Question: I'm trying to create my first real Android app, the code seems easy enough, but the layout is giving me problems.
My app will be a drag and drop application, very simple, just drag shapes to the correct place in the "puzzle". Here's an example of how it looks right now:

What I have currently is 4 'ImageView's, one for the "empty puzzle" at the top, then 1 for each of the shapes below. I the correct way to do this is to have each of the empty spots in the puzzle be an 'ImageView' (what the arrow is pointing to, for example, should be an 'ImageView')
If I am correct on this, I need to "layer" 'ImageView's, put 3 "empty shape" image views over the "puzzle" image view at the top. The problem is I can't find any examples or suggestions for this anywhere online. So my questions are:
1. Does it make sense to have 3 ImageViews sitting on top of a "background" ImageView, or is there a more correct way to do this?
2. If I'm heading in the right direction, could someone explain/examplify how one builds ImageView layers?
---
XML for my current screen:
'''
<LinearLayout xmlns:android="http://schemas.android.com/apk/res/android"
xmlns:tools="http://schemas.android.com/tools"
android:layout_width="fill_parent"
android:layout_height="fill_parent"
android:orientation="vertical" >
<ImageView
android:id="@+id/emptyPuz"
android:layout_width="wrap_content"
android:layout_height="wrap_content"
android:src="@drawable/EmptyPuzzle" />
<LinearLayout
android:layout_width="fill_parent"
android:layout_height="wrap_content"
android:orientation="horizantal" >
<ImageView
android:id="@+id/imageView1"
android:layout_width="0dp"
android:layout_weight="1"
android:layout_height="wrap_content"
android:adjustViewBounds="false"
android:src="@drawable/Circle" />
<ImageView
android:id="@+id/imageView2"
android:layout_width="0dp"
android:layout_weight="1"
android:layout_height="wrap_content"
android:adjustViewBounds="false"
android:src="@drawable/Square" />
<ImageView
android:id="@+id/imageView3"
android:layout_width="0dp"
android:layout_weight="1"
android:layout_height="wrap_content"
android:adjustViewBounds="false"
android:src="@drawable/Triangle" />
</LinearLayout>
</LinearLayout>
'''
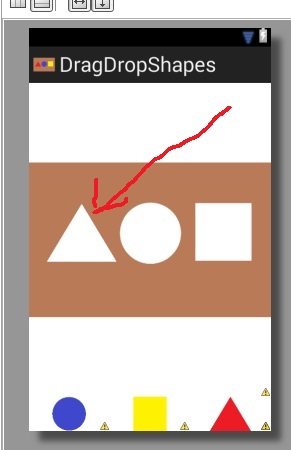
Answer: The solution I ended up using to add a new 'LinearLayout' with the 'background' set to a "puzzle base" image and added three new images with "empty puzzle" pieces on it. Ie: I broke up each of the 3 "empty" puzzle slots into individual images like in this example:

Then used them as backgrounds to a new layout, so where I had this code before:
'''
<ImageView
android:id="@+id/emptyPuz"
android:layout_width="wrap_content"
android:layout_height="wrap_content"
android:src="@drawable/EmptyPuzzle" />
'''
I now have:
'''
<LinearLayout
android:layout_width="fill_parent"
android:layout_height="0dp"
android:layout_weight="1"
android:background="@drawable/emptypuzzle"
android:orientation="horizontal" >
<ImageView
android:id="@+id/dropsquare"
android:layout_width="0dp"
android:layout_weight="1"
android:tag="square"
android:layout_height="wrap_content"
android:adjustViewBounds="false"
android:src="@drawable/emptysquare" />
<ImageView
android:id="@+id/droptriangle"
android:layout_width="0dp"
android:layout_weight="1"
android:tag="triangle"
android:layout_height="wrap_content"
android:adjustViewBounds="false"
android:src="@drawable/emptytriangle" />
<ImageView
android:id="@+id/dropcircle"
android:layout_width="0dp"
android:layout_weight="1"
android:tag="circle"
android:layout_height="wrap_content"
android:adjustViewBounds="false"
android:src="@drawable/emptycircle" />
</LinearLayout>
'''
Ending with a resultant drag and drop game looking like:

It's not pretty, but my toddler likes it. :)